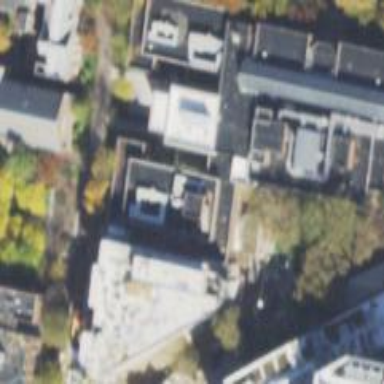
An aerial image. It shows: University building with concrete roof.